Question: I am using jeremy feinstein's SlidingMenu for an Android app. When the left menu is opened, I still have a remaining space from the behind view uncovered. In that remaining view I have a button that I want to handle onClick. But when I click on it or in any other part of the view, it just closes the left menu.
How can I make this work? I tried to set 'sm.setTouchModeAbove(SlidingMenu.TOUCHMODE_MARGIN|SlidingMenu.TOUCHMODE_FULLSCREEN);' but it didn't work this way. This is the code for my SlidingMenu object:
'''
SlidingMenu sm = getSlidingMenu();
sm.setShadowWidthRes(R.dimen.shadow_width);
sm.setBehindOffsetRes(R.dimen.slidingmenu_offset);
sm.setFadeDegree(0.0f);
sm.setMode(SlidingMenu.LEFT_RIGHT);
sm.setTouchModeAbove(SlidingMenu.TOUCHMODE_MARGIN|SlidingMenu.TOUCHMODE_FULLSCREEN);
// set the left menu
sm.setMenu(R.layout.menu_frame_left);
getSupportFragmentManager().beginTransaction()
.replace(R.id.menu_frame_left, new LeftMenuListFragment())
.commit();
// set the right menu
sm.setSecondaryMenu(R.layout.menu_frame_right);
getSupportFragmentManager().beginTransaction()
.replace(R.id.menu_frame_right, new RightMenuListFragment())
.commit();
'''
I will also attach an image drawn by me to explain better what I am trying to achieve:

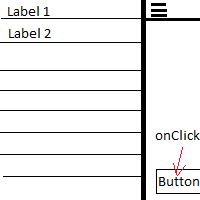
Answer: Based on the code of jeremy feinstein's SlidingMenu, I found number value on the constant value for use with setTouchModeAbove() :
'''
/** Constant value for use with setTouchModeAbove(). Allows the SlidingMenu to be opened with a swipe
* gesture on the screen's margin
*/
public static final int TOUCHMODE_MARGIN = 0;
/** Constant value for use with setTouchModeAbove(). Allows the SlidingMenu to be opened with a swipe
* gesture anywhere on the screen
*/
public static final int TOUCHMODE_FULLSCREEN = 1;
'''
while you set 'sm.setTouchModeAbove(SlidingMenu.TOUCHMODE_MARGIN|SlidingMenu.TOUCHMODE_FULLSCREEN);' ,in fact the vaule of touchModeAbobe is '1|0' that equal 1 .
I suggest you try 'sm.setTouchModeAbove(SlidingMenu.TOUCHMODE_MARGIN);',it may work.